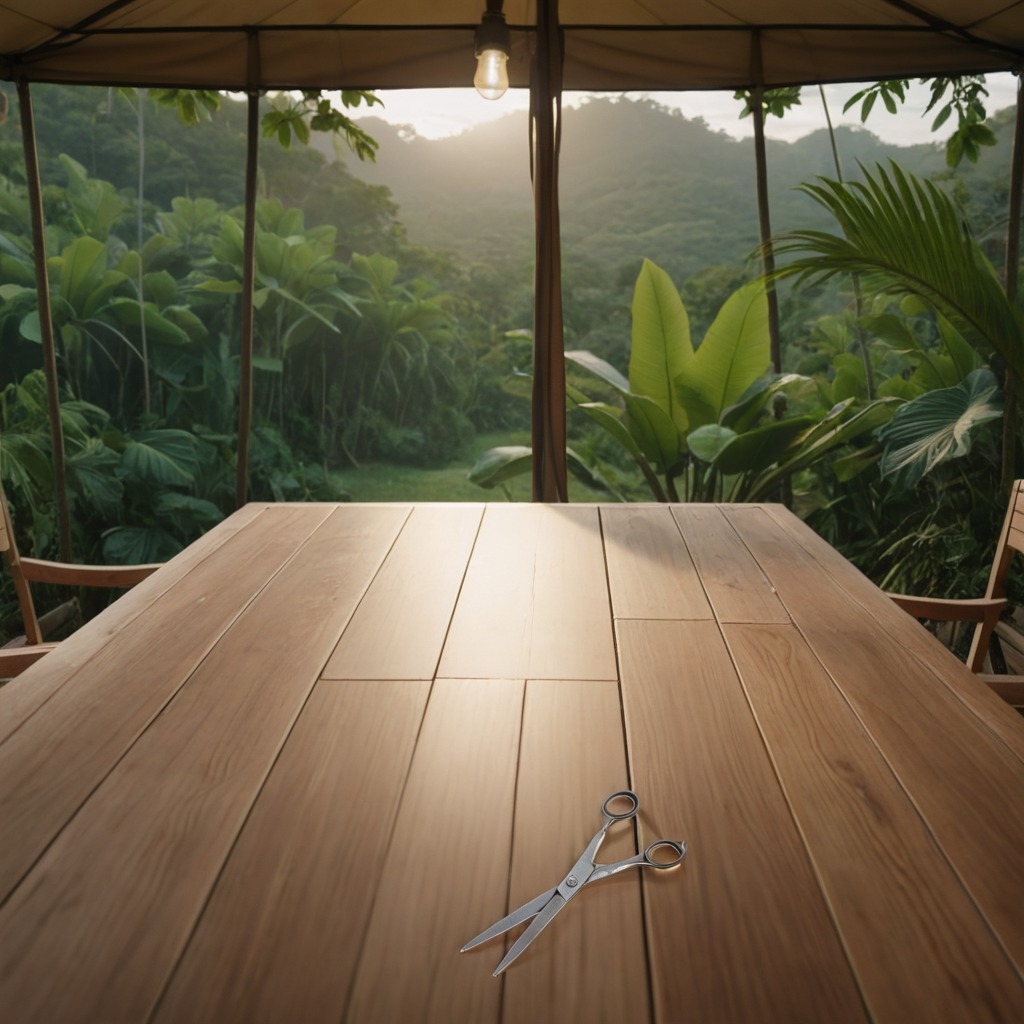
A scissor is lying on a wooden table inside a jungle field workshop tent.